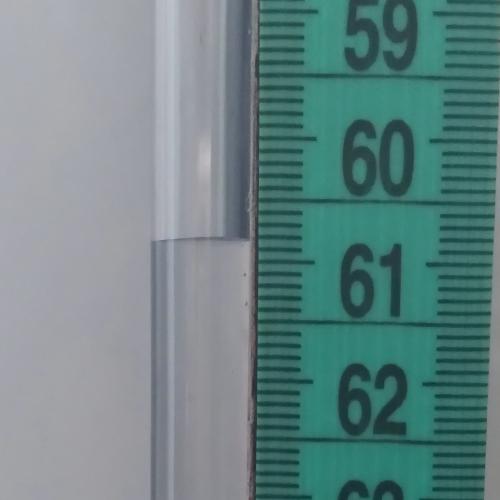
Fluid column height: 60.8 cm